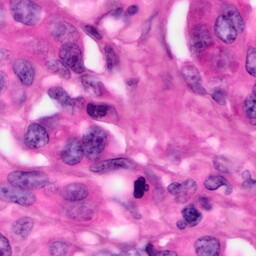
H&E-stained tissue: Pancreatic